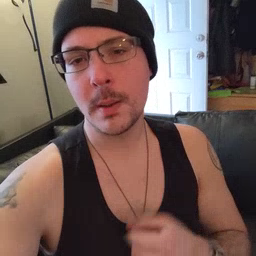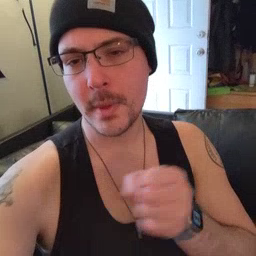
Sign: make